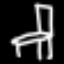
Label: chair